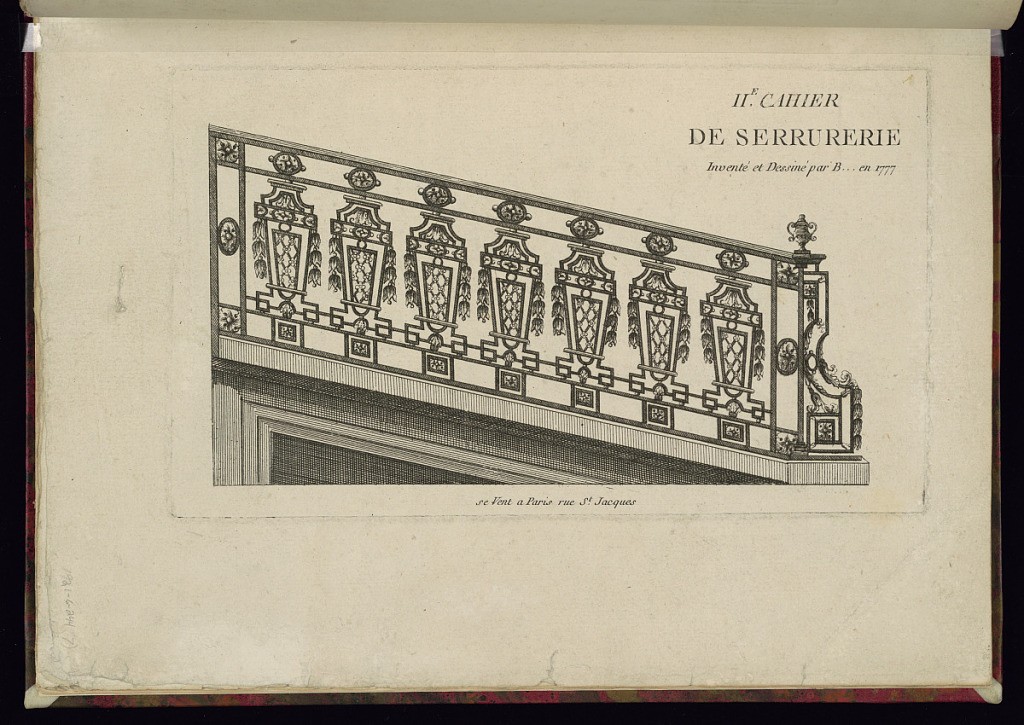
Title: Title Page
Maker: Gabriel Bonthomme, France, active ca. 1775
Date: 1777
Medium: Etching and engraving on paper
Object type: Print
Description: Design for an iron banister with decorative motifs including lozenges, rosettes, and meanders. The plate features the title in the upper right, but is not signed or numbered.